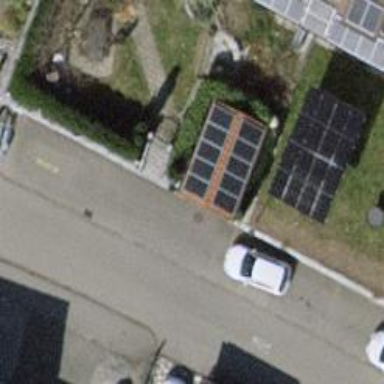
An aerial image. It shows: Solar photovoltaic panel generator.